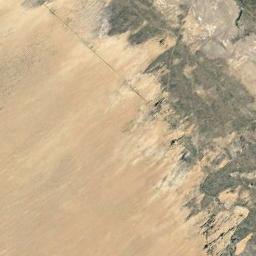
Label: desert